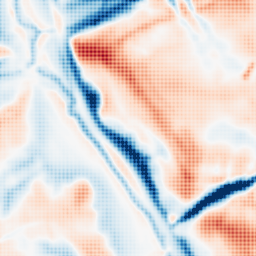
Category: multiscale
Decomposition family: dog_multiscale
Decomposition parameters: sigma_ratio: 1.6
n_scales: 4
base_sigma: 2
Upsampling method: sinc_hamming
Upsampling parameters: scale: 4
kernel_size: 4
Upsampling scale: 4